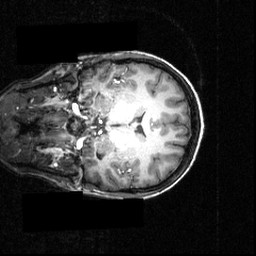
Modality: T1w
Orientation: coronal
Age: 24
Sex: female
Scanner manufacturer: siemens
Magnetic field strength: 3.951 T
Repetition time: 1.5 s
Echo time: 0.00335 s